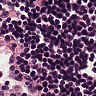
Metastatic tissue present: no